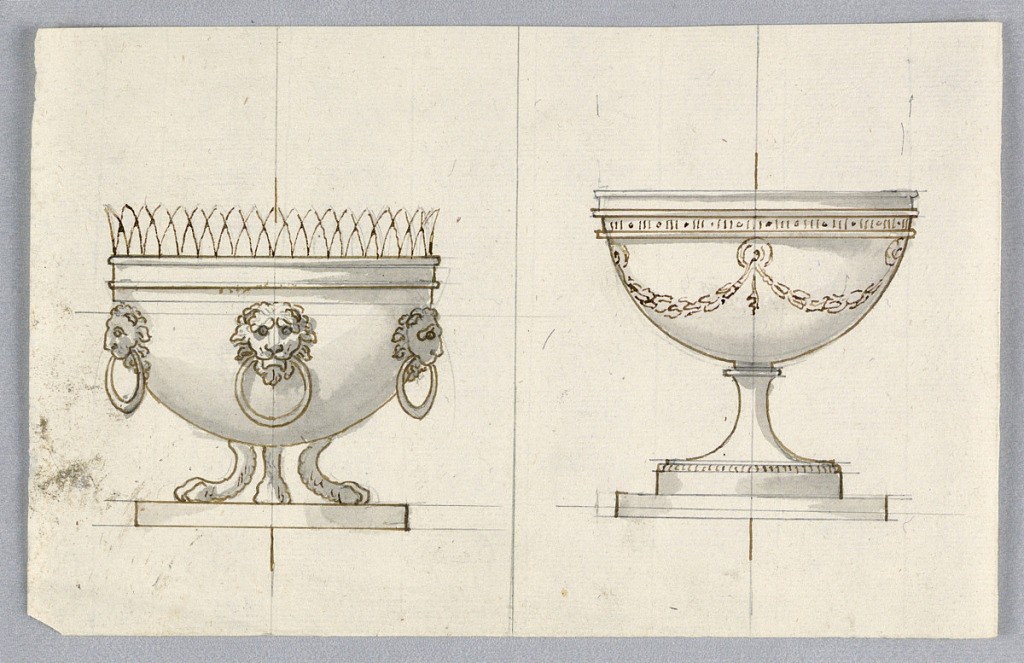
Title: Drawing
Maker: Giuseppe Valadier, Italian, 1762–1839
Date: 1775
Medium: Graphite, gray wash Support: laid paper
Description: At left: Four lion feet on a circular base are to support the bowl which is decorated with lion masks with rings, and with a pierced railing on top. At right: A bowl with a shaft; it is decorated by festoons suspended from rings and with moulding.